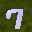
Label: 7